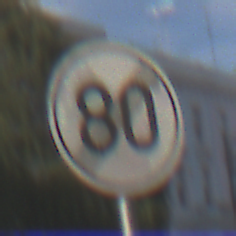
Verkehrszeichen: EndeGeschwindigkeit80
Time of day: MorningAfternoon
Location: Outdoor (Urban)
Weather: PartlyCloudy
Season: NotSpecified
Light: Natural